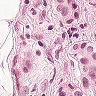
Metastatic tissue present: yes